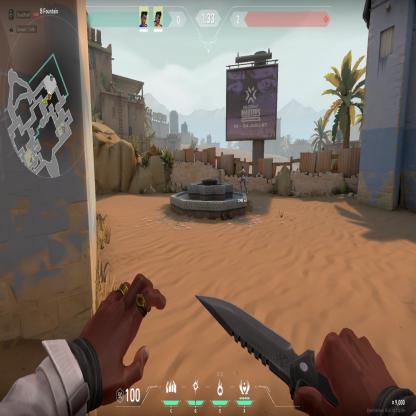
Label: teammate